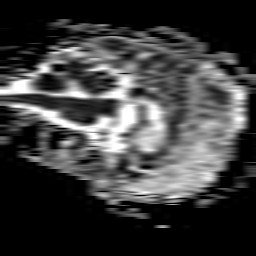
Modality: ADC
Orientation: sagittal
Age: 83
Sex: female
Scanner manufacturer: philips
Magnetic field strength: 1.5 T
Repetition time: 4.802 s
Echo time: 0.07764 s